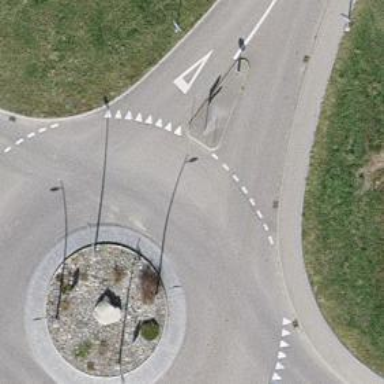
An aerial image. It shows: Roundabout at tertiary road junction.